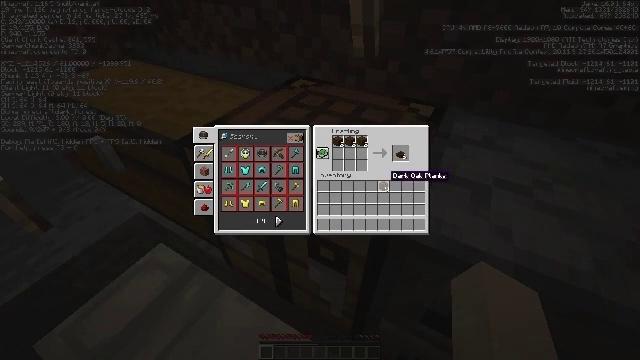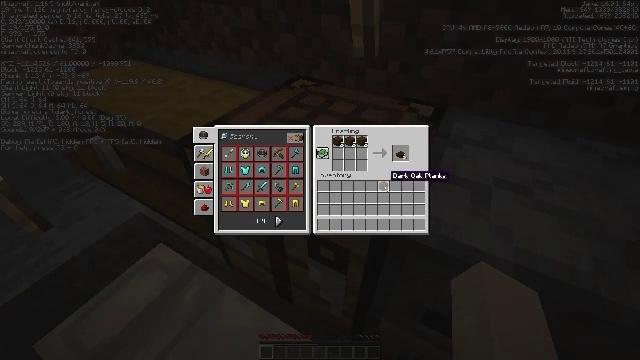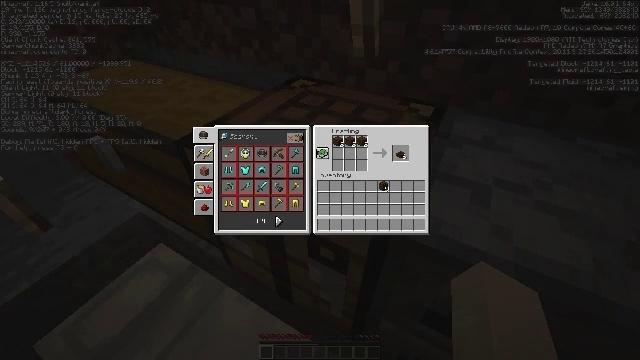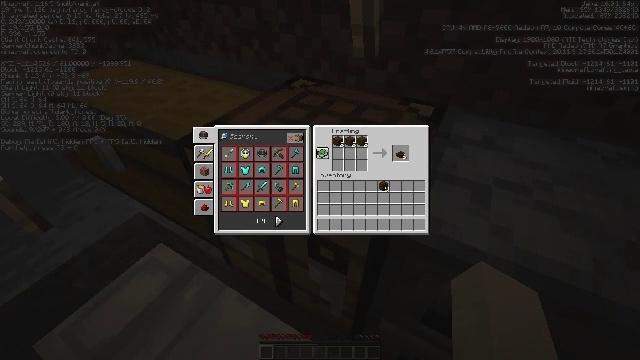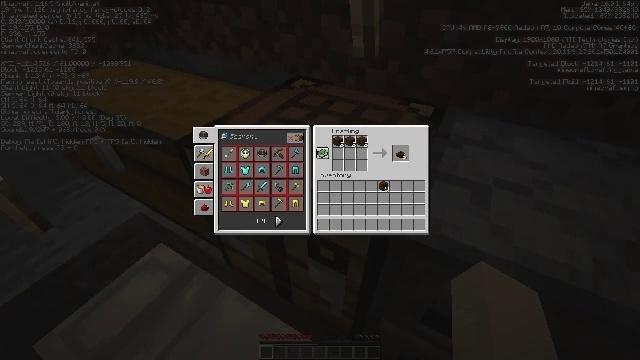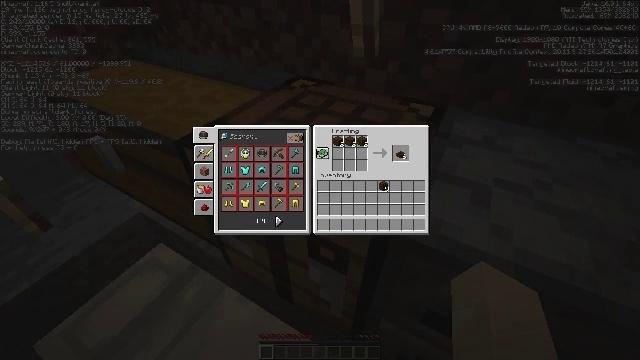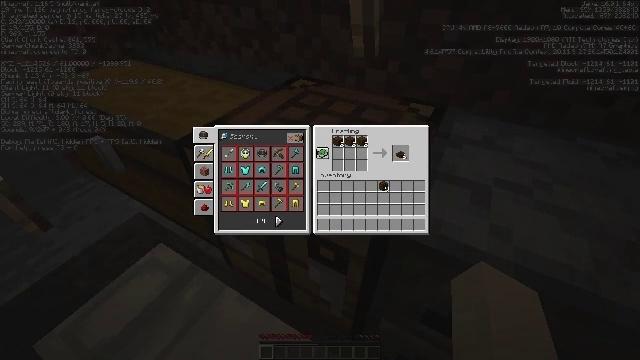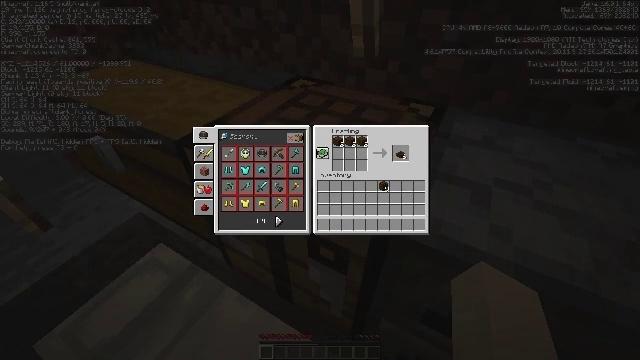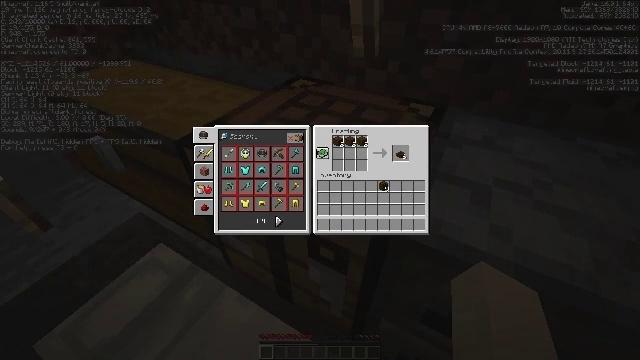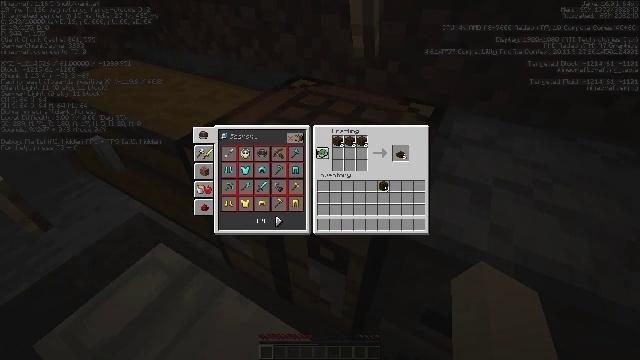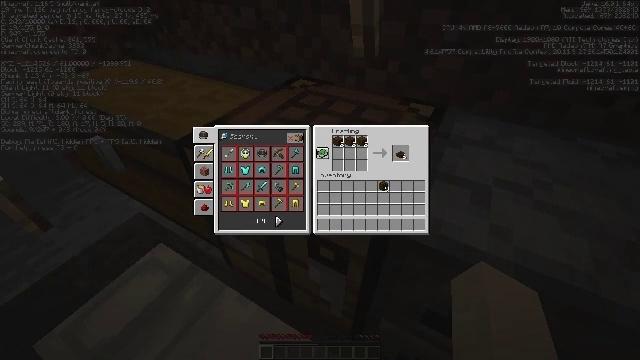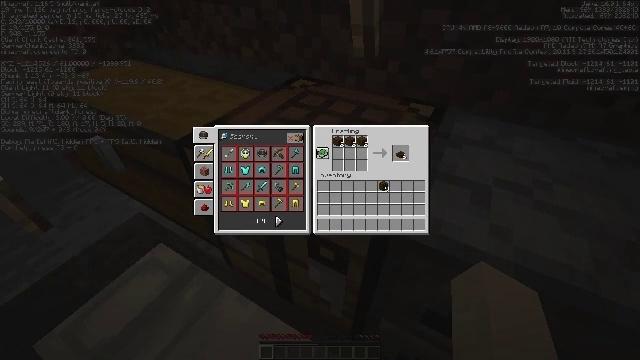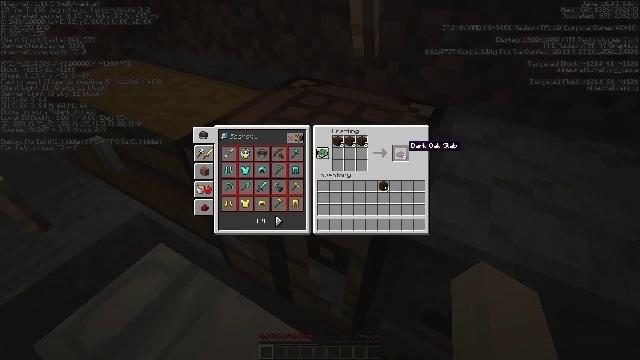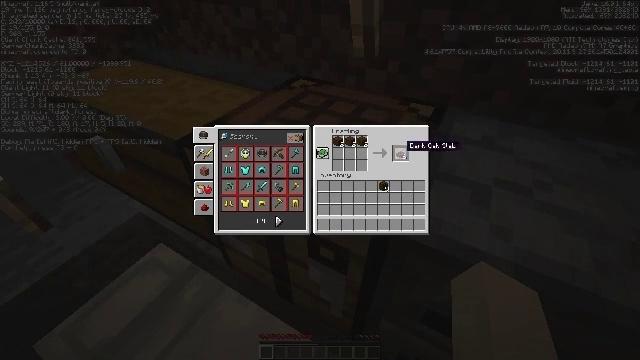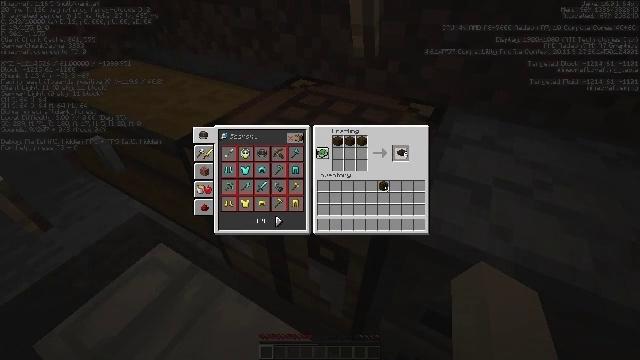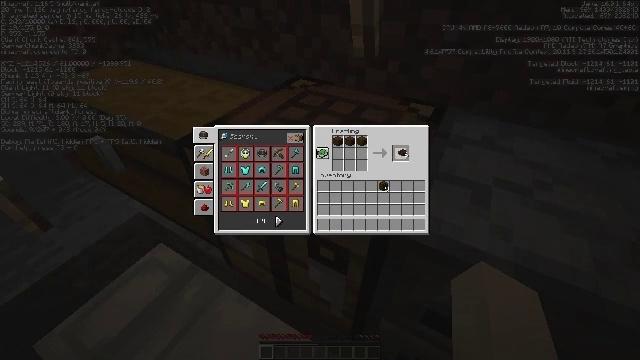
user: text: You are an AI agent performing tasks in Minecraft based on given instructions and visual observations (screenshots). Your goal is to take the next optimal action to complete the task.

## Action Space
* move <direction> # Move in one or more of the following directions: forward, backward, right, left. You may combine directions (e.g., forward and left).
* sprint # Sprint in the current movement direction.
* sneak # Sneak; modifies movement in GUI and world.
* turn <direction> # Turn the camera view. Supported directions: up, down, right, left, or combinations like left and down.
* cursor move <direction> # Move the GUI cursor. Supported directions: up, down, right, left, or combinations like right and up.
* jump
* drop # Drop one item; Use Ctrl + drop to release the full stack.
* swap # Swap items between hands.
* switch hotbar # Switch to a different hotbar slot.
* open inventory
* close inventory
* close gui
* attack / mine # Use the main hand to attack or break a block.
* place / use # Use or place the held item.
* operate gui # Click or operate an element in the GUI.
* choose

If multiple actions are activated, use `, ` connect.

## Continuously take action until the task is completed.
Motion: motion action
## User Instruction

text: Craft some dark oak slabs using the crafting table.
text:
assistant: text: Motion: no_op
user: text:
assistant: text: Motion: turn right and up
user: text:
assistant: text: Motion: turn right and up
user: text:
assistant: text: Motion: turn right and up
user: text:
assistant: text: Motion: no_op
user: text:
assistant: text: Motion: no_op
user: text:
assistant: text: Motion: no_op
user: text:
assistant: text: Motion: no_op
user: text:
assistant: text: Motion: no_op
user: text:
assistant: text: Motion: no_op
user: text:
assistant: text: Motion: no_op
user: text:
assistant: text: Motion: no_op
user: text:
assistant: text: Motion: no_op
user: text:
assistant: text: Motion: attack / mine
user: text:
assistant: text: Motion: attack / mine
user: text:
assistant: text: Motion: attack / mine
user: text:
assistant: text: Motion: no_op
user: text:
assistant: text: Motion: turn left
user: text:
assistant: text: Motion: turn left
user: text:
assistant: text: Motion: turn left
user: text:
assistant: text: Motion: turn left
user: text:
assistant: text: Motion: no_op
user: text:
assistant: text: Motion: turn right
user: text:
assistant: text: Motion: turn right and down
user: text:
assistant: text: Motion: turn right
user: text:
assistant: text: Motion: no_op
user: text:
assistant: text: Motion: no_op
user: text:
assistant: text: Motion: no_op
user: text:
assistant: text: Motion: no_op
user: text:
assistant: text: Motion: no_op